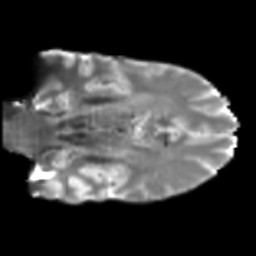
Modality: T2w
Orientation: coronal
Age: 46
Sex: male
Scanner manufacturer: siemens
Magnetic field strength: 3 T
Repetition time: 5 s
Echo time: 0.092 s